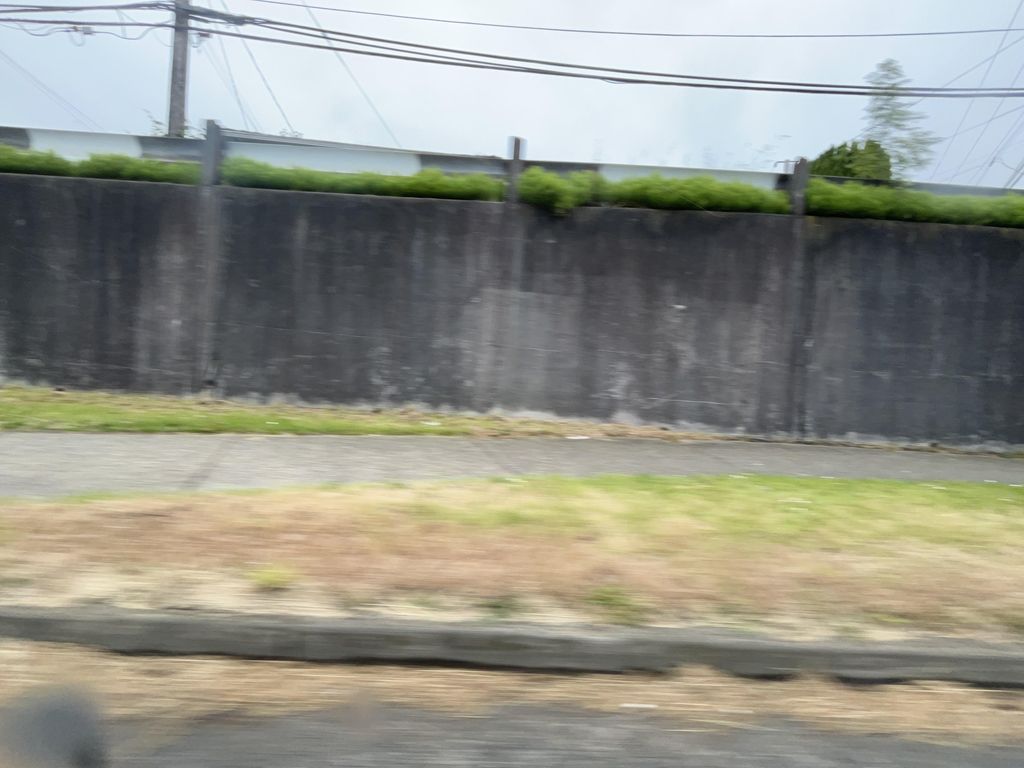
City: vancouver